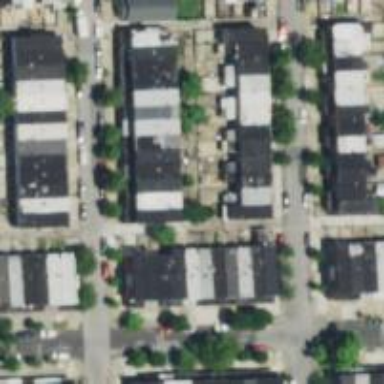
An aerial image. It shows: Alley classified as service road.